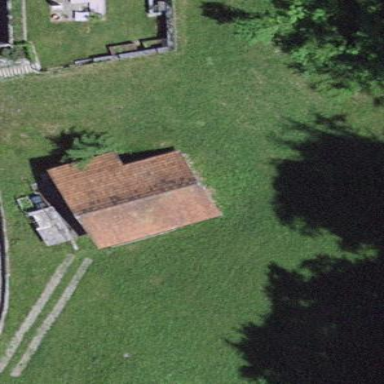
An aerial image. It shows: Stable.